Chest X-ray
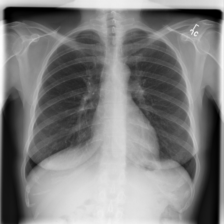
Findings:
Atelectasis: negative
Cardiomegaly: negative
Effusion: negative
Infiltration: negative
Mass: negative
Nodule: negative
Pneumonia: negative
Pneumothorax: negative
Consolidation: negative
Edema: negative
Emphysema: negative
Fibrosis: negative
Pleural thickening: negative
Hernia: negative